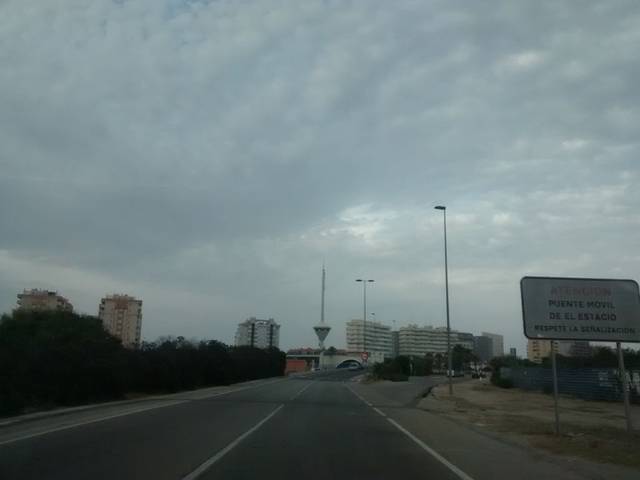
Region: Spain
Coordinates: 37.744, -0.7356